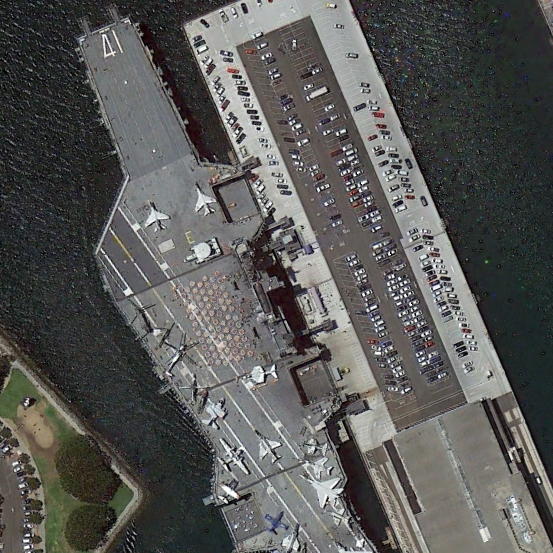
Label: aircraft_carrier